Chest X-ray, PA view. Patient: 63 years old, sex F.
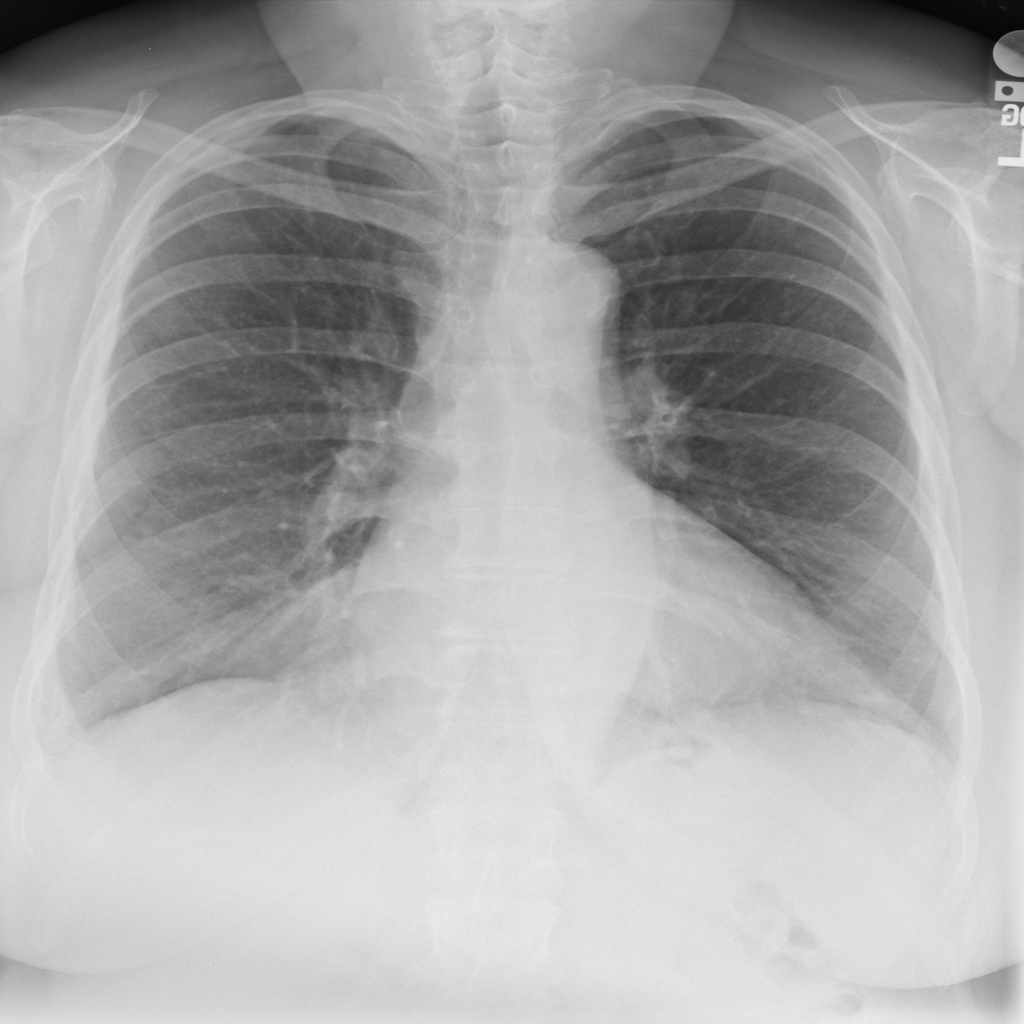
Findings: Atelectasis, Cardiomegaly, Pneumonia